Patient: sex M, age 31
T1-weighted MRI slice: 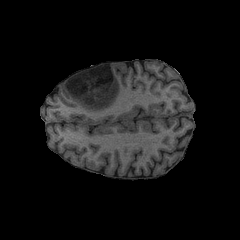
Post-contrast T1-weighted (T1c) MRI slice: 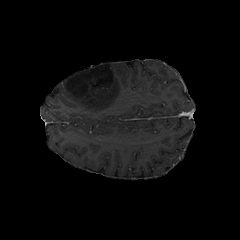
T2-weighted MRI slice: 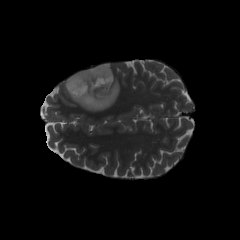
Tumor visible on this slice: yes
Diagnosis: Astrocytoma, IDH-mutant
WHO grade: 2